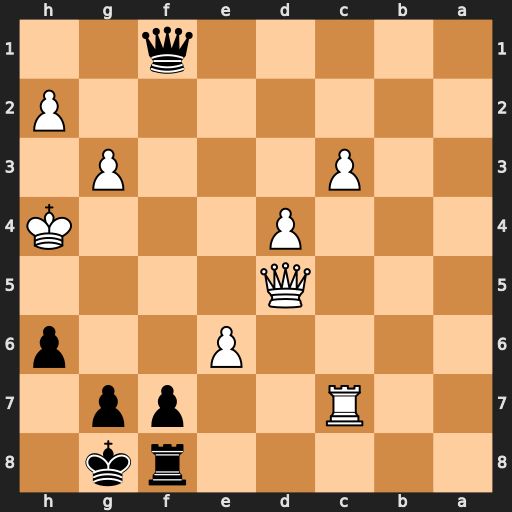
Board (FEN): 5rk1/2R2pp1/4P2p/3Q4/3P3K/2P3P1/7P/5q2
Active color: b
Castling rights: -
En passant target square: -
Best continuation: g5+ Kg4 Qe2+